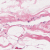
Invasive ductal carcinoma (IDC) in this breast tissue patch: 0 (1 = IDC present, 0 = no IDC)